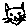
Label: cat